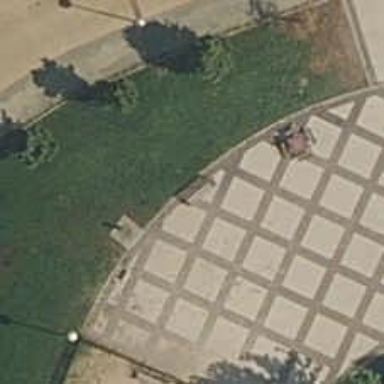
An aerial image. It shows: Brown bench in the vicinity.